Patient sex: M
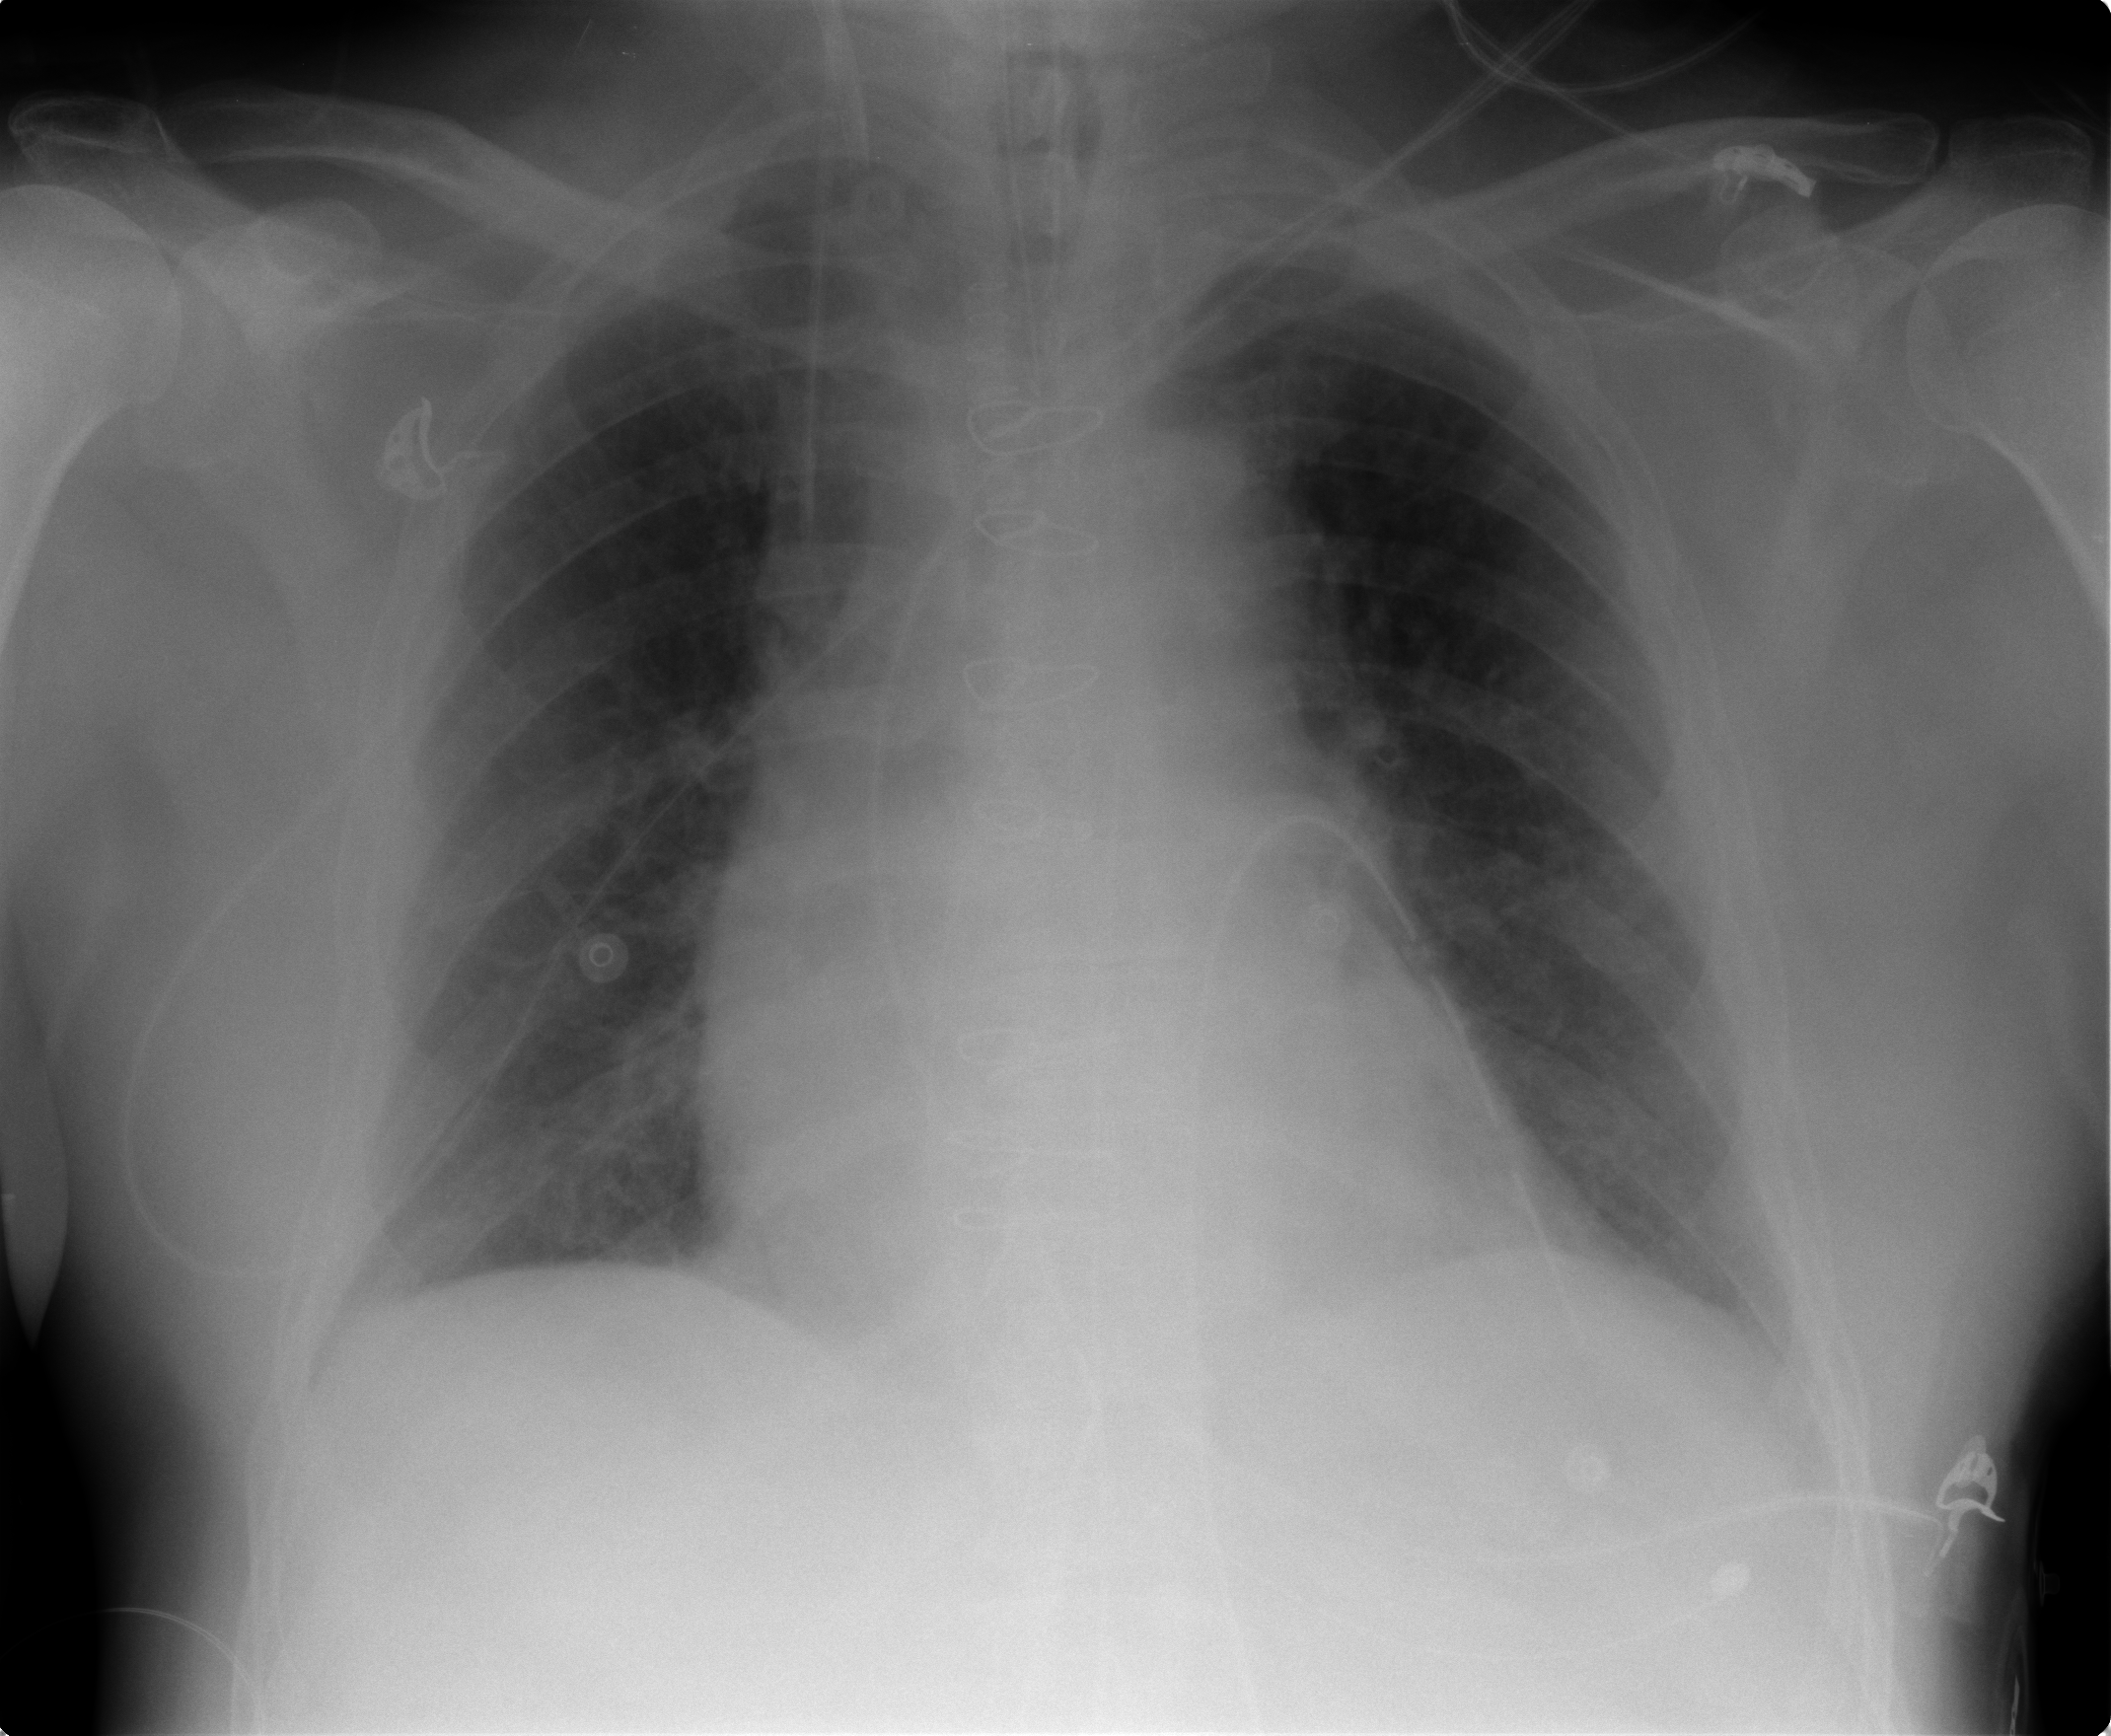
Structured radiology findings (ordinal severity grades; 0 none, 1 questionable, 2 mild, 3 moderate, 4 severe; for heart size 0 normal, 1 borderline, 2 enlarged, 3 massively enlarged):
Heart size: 0
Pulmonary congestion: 1
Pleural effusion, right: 0
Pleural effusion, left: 0
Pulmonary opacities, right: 0
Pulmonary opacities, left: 0
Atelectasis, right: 2
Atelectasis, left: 2